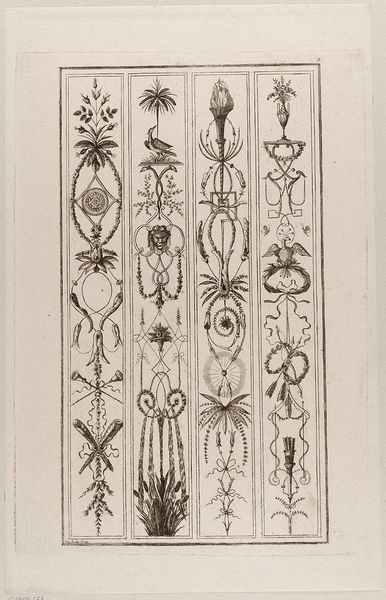
Titel: Blatt 3 aus einer Folge von Pilasterfüllungen
Künstler: Domenicus Fietta
Standort: Hamburg
Institution: Museum für Kunst und Gewerbe Hamburg
Schlagwörter: feder, feuer, kopf, vogel, weiß, blumen, schwarz, zeichnung, blüte, blüten, gras, tiere, beige, ornament, band, federn, gesicht, rahmen, vorhang, girlande, pflanze, pflanzen, papier, schwan, grafik, graphik, linien, ornamente, palme, fotografie, photographie, buch, stern, druck, druckgraphik, druckgrafik, stich, seite, kranz, insekten, girlanden, schlangen, zierde, insekt, vorhand, kupferstich, fackel, pfeil, spirale, kandelaber, grotesk, groteske, grotesken, tierornament, reproduktionen, blumengewinde, druckerzeugnisse, insecta, pflanzenornamente, kerbtiere, hexapoda, vögel, tierornamente, ornamentstich, vorlageblätter, füllung